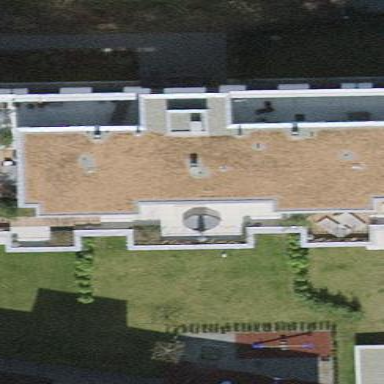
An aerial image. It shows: Apartment building with flat roof.